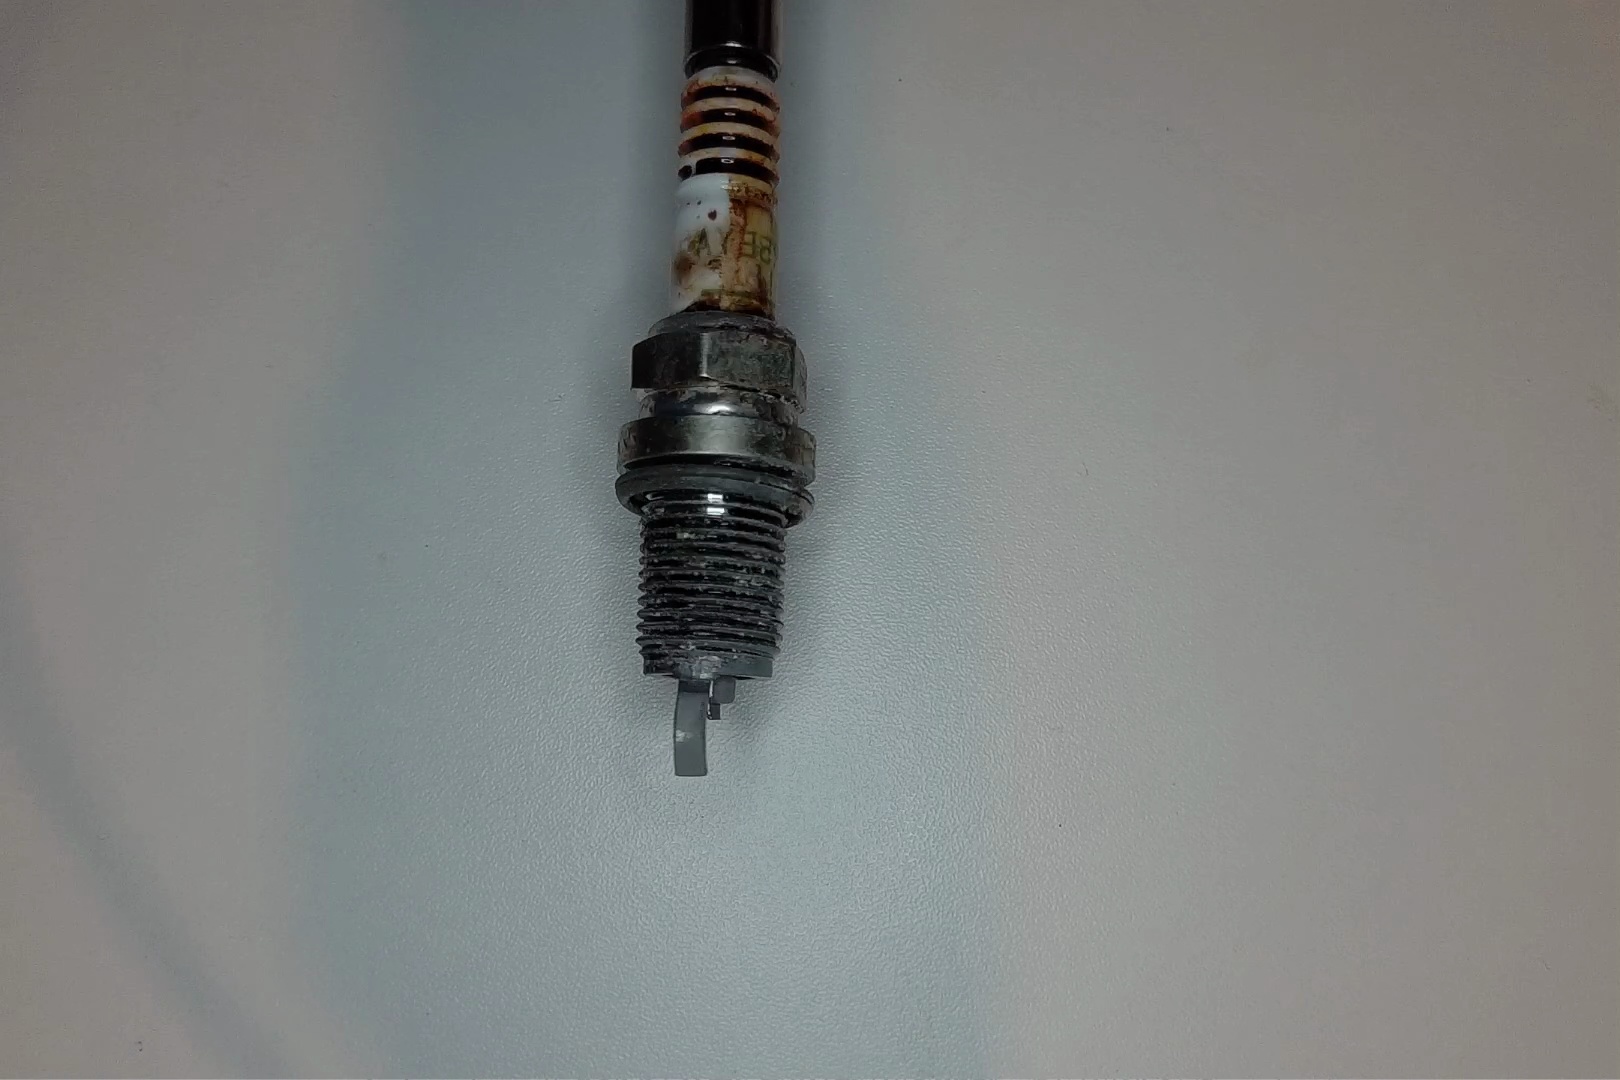
Label: anomaly